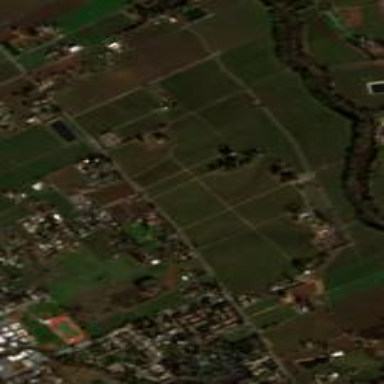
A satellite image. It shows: Vineyard growing grapes.